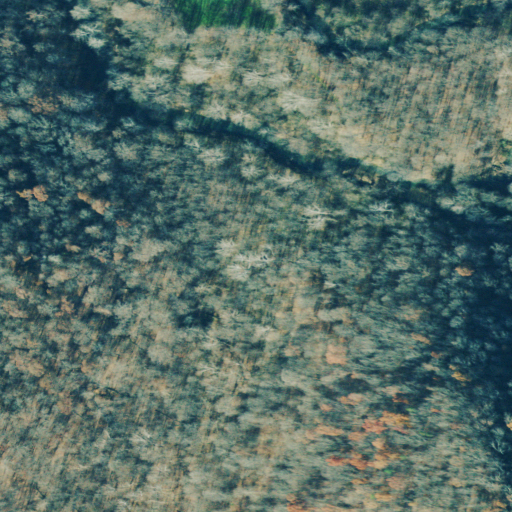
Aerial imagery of valley in Ohio named Sandsuck Hollow containing deciduous forest, mixed forest, and pasture